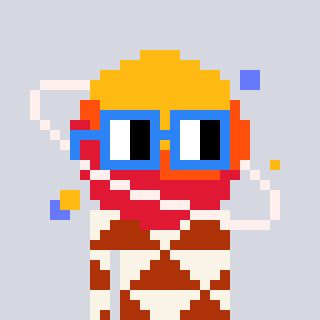
a pixel art character with square blue glasses, a saturn-shaped head and a hotbrown-colored body on a cool background